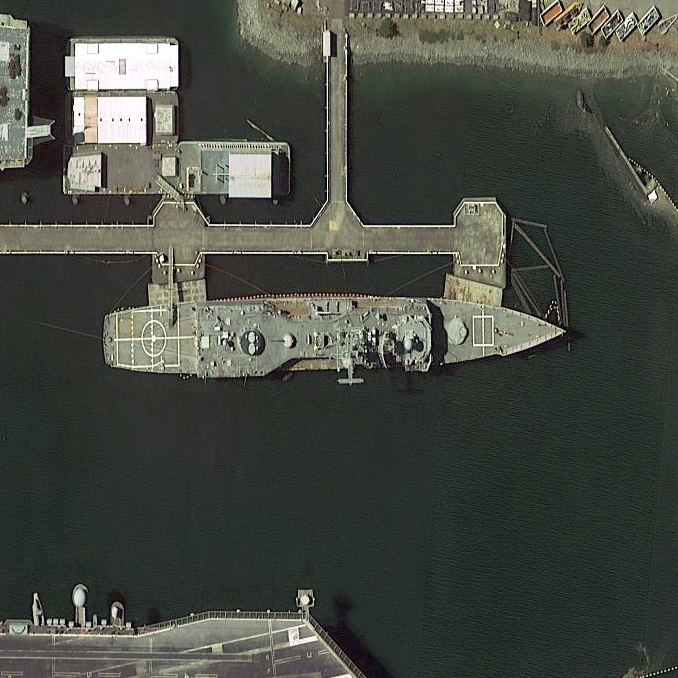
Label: cruiser